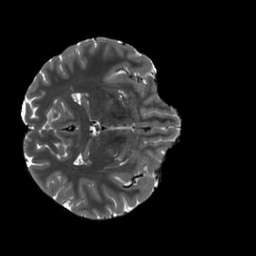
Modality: T2w
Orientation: axial
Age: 32
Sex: female
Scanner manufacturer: siemens
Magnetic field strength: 3 T
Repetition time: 3.2 s
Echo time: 0.566 s